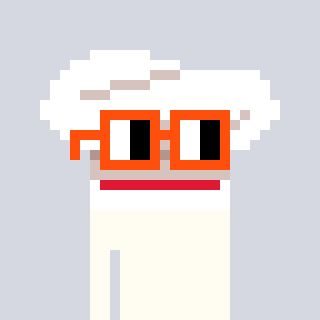
a pixel art character with square orange glasses, a chef hat-shaped head and a teal-colored body on a cool background